Question: How can I split this by whitespaces. (the first lines is its header)

I try this code but error "index out of range" at cbay.ABS = columnsC[5] because the second line return only 4 instead of 6 elements like in 1st line. I want the 2nd line also return 6 elements.
'''
using (StringReader strrdr = new StringReader(strData))
{
string str;
while ((str = strrdr.ReadLine()) != null)
{
// str = str.Trim();
if ((Regex.IsMatch(str.Substring(0, 1), @"J")) || (Regex.IsMatch(str.Substring(0, 1), @"C")))
{
columnsC = Regex.Split(str, " +");
cbay.AC = columnsC[1];
cbay.AU = columnsC[2];
cbay.SA = columnsC[3];
cbay.ABS = columnsC[5];
// cbay.ABS = str;
}
}
}
'''
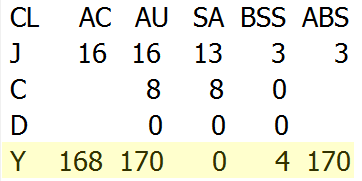
Answer: In order to get only words without redundant witespaces you could pass 'StringSplitOptions.RemoveEmptyEntries' as second argument for the 'Split' method of the 'string' and if will remove all redundant "whitespaces" since it will split on each whitespace. Instead of using Regex check this simple example:
'''
string inputString = "Some string with words separated with multiple blanck characters";
string[] words = inputString.Split(new char[] { ' ' }, StringSplitOptions.RemoveEmptyEntries);
string resultString = String.Join(" ", words); //joins the words without multiple whitespaces, this is for test only.
'''
In your particular case, if you use this string where parts are separated with multiple whitespaces (at least three) it will work. Check the example:
'''
string inputString = "J 16 16 13 3 3";
string[] words = inputString.Split(new char[] { ' ' }, StringSplitOptions.RemoveEmptyEntries);
'''
:This is the simplest and the dummiest solution to your problem but I think it will work:
'''
if(str.Length>0 && ((str[0]=="J") || (str[0]=="C")))
{
columnsC = str.Split(new char[] { ' ' }, StringSplitOptions.RemoveEmptyEntries);
if((str[0]=="J")
{
cbay.AC = columnsC[1];
cbay.AU = columnsC[2];
cbay.SA = columnsC[3];
cbay.ABS = columnsC[5];
}
else
{
cbay.AU = columnsC[1];
cbay.SA = columnsC[2];
}
}
'''